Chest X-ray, AP view. Patient: 11 years old, sex F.
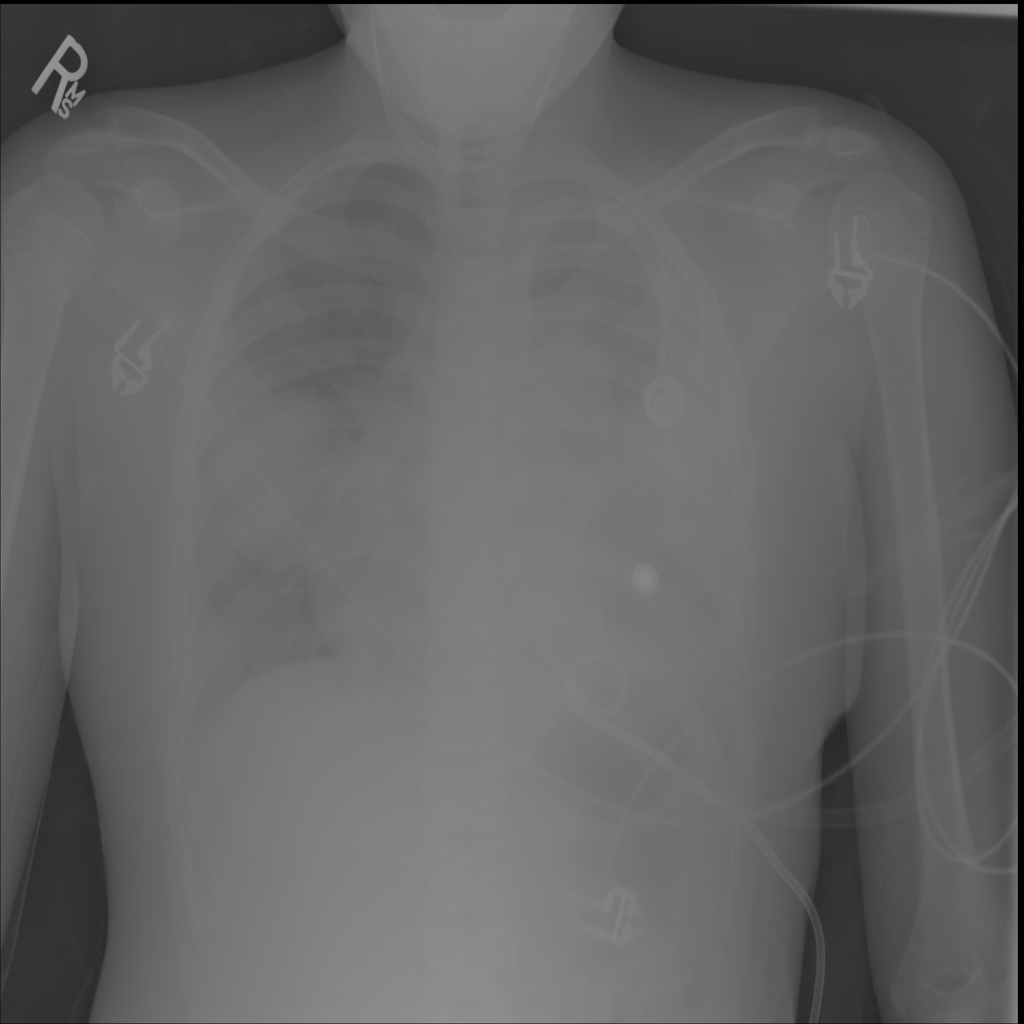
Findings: Effusion